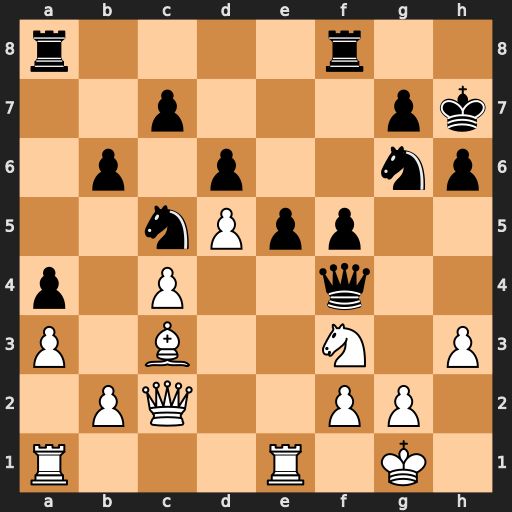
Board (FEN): r4r2/2p3pk/1p1p2np/2nPpp2/p1P2q2/P1B2N1P/1PQ2PP1/R3R1K1
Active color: w
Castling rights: -
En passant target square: -
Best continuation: Bd2 Qe4 Rxe4